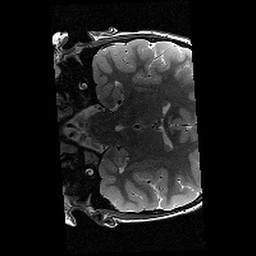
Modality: T2w
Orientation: coronal
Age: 10
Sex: male
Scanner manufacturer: siemens
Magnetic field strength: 3 T
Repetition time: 9.23 s
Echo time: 0.067 s